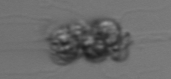
Label: Leptocylindrus_mediterraneus